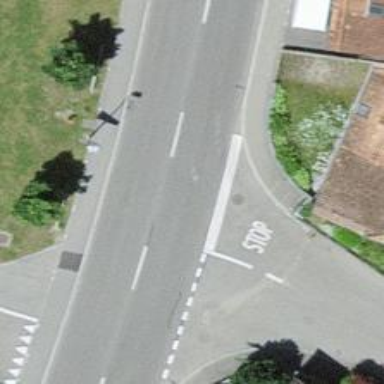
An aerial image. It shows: Stop road.